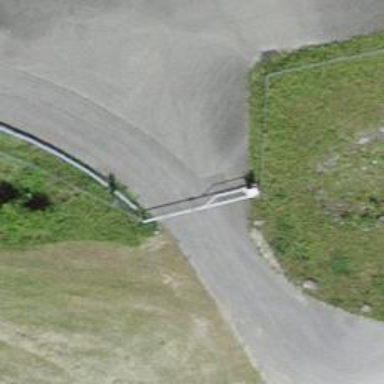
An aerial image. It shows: Lift gate barrier.